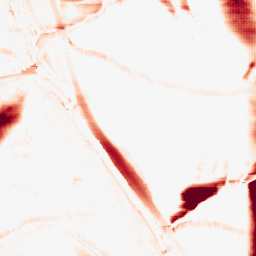
Category: morphological
Decomposition family: morphological_rect
Decomposition parameters: operation: opening
width: 50
height: 10
Upsampling method: fft_zeropad
Upsampling parameters: scale: 8
Upsampling scale: 8